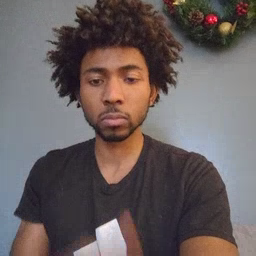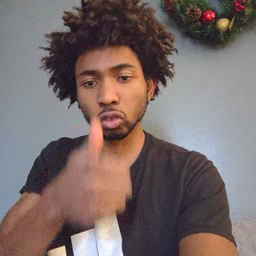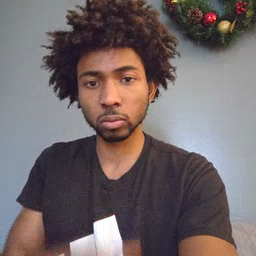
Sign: every